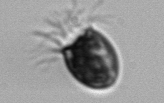
Label: Balanion